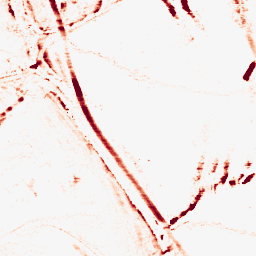
Category: morphological
Decomposition family: morphological_rect
Decomposition parameters: operation: opening
width: 10
height: 3
Upsampling method: cubic_mitchell
Upsampling parameters: scale: 2
Upsampling scale: 2